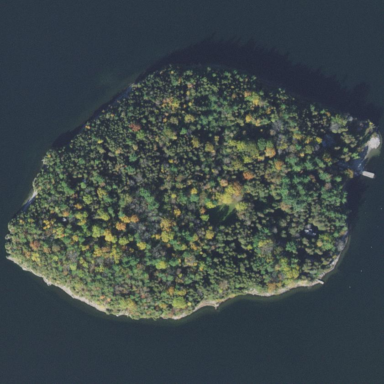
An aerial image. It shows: Islet.